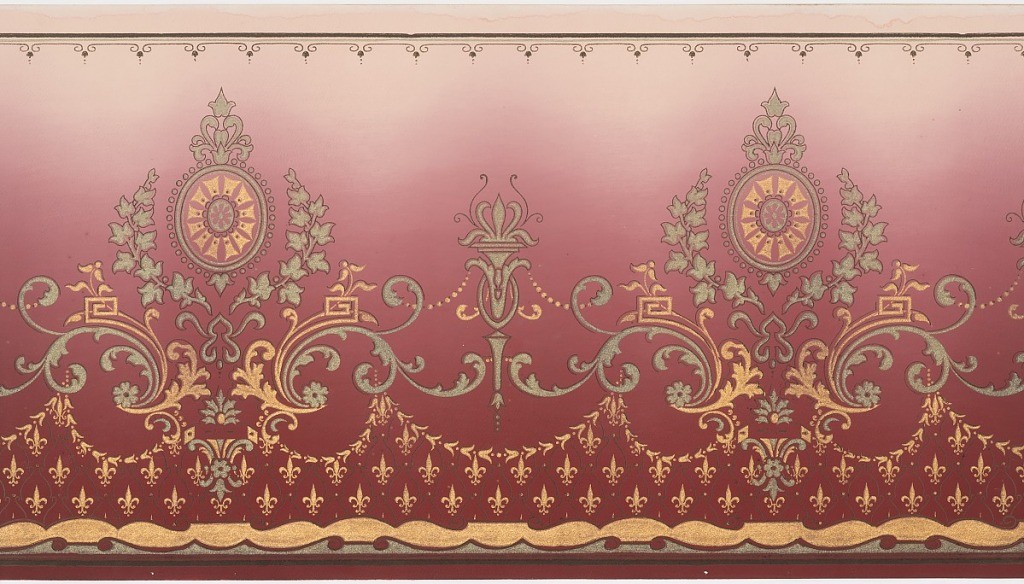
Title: Frieze
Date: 1905–1915
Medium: Machine-printed paper
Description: Alternating floral medallions with stylized torches. Linked by foliate scrolls (from which suspend floral swag), beading, and key scrolls. Bottom has stripes and waving bands of scrolls, above which are fleur-de-lis. Top has stripes and scrolls with bell flowers. Ground shades from dark red to pink. Printed in greens, metallic gold, and metallic blue-green.